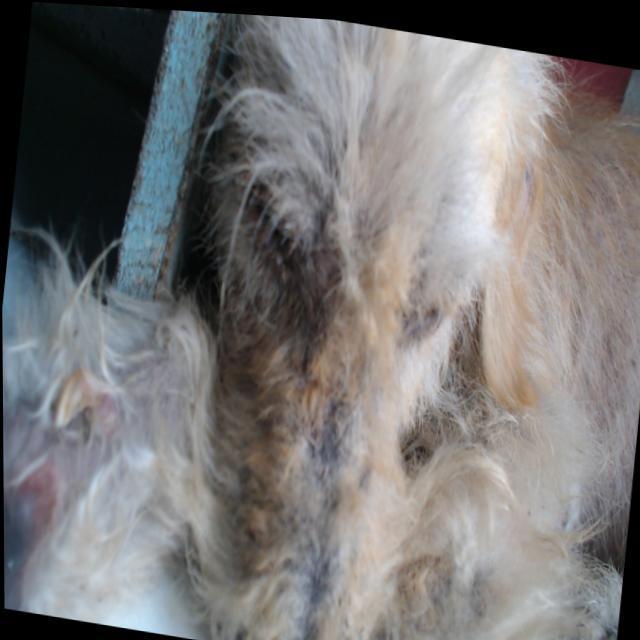
Canine demodicosis (Demodex mange) — caused by Demodex canis mites. Presents with alopecia, follicular papules, pustules, and comedones. Often localized on face and forelimbs.